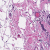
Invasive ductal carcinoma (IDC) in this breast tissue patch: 0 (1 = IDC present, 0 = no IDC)